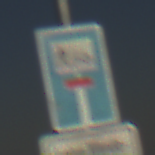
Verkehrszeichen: SackgasseRadverkehrFussgaengerDurchlaessig
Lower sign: HinweisGeaenderteVorfahrtVerkehrsfuehrungVerkehrsregelung3
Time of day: MorningAfternoon
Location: Outdoor (Nature)
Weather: Clear
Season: NotSpecified
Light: Natural